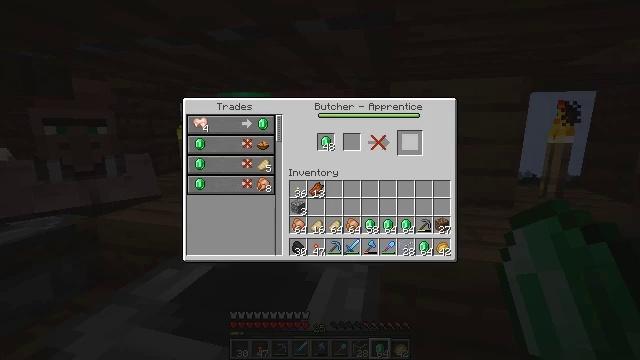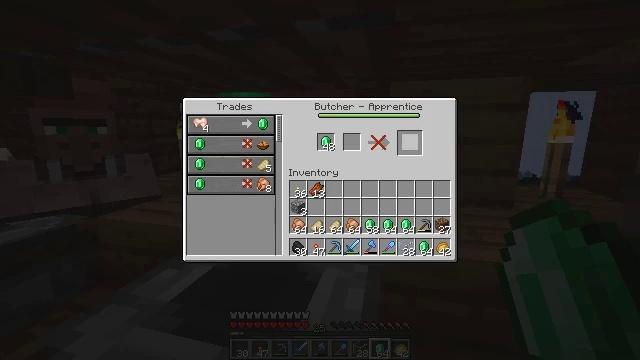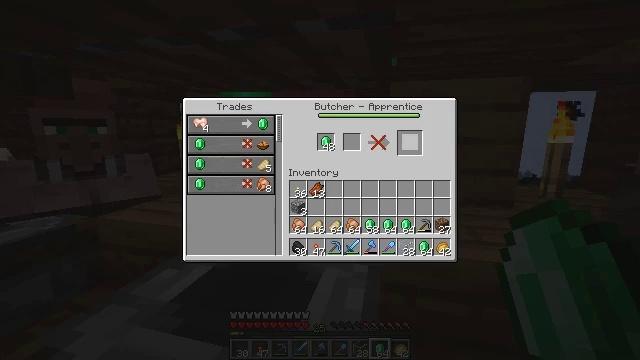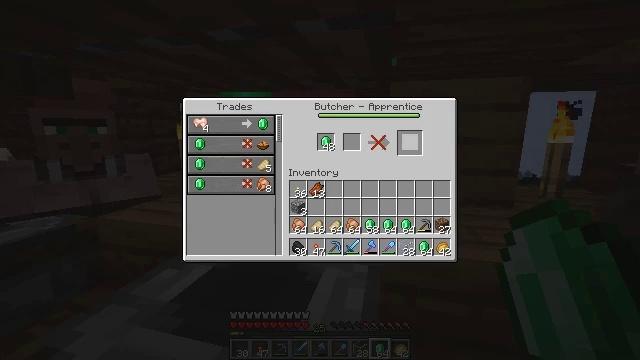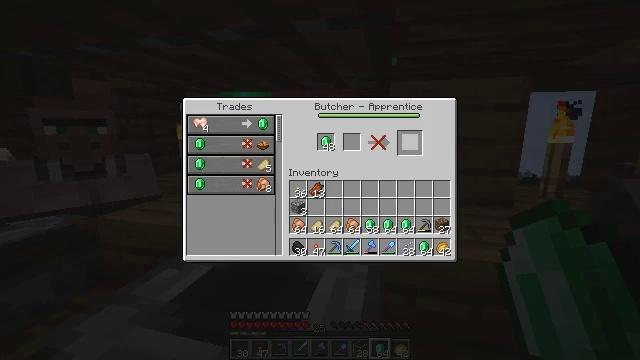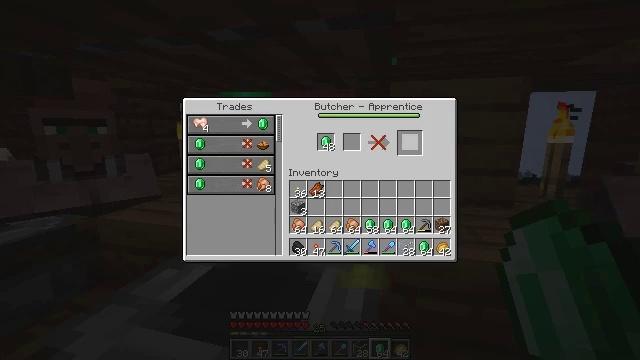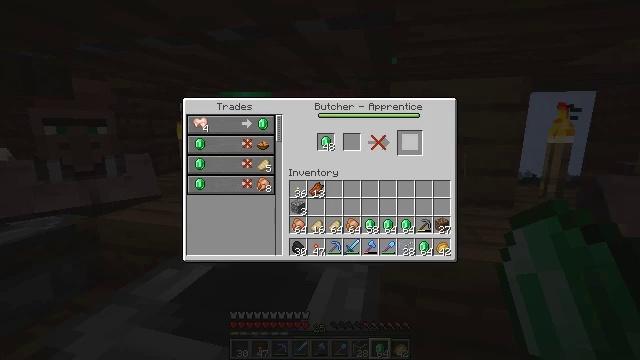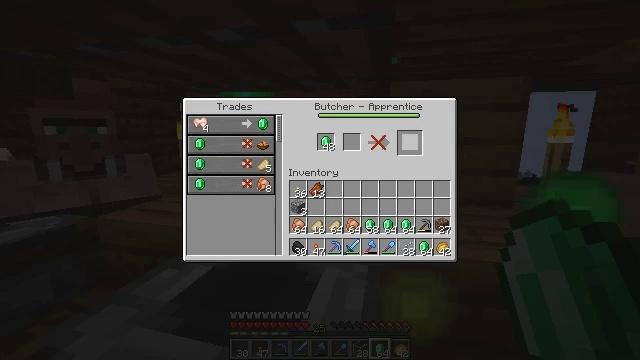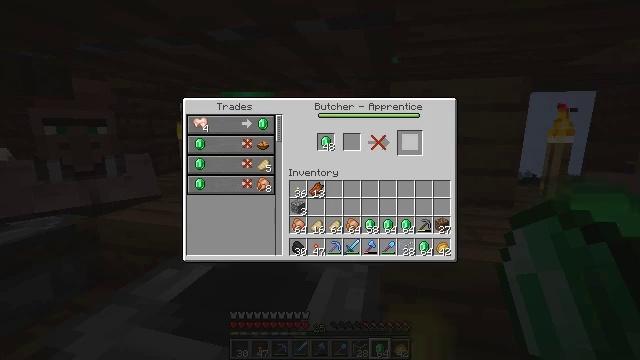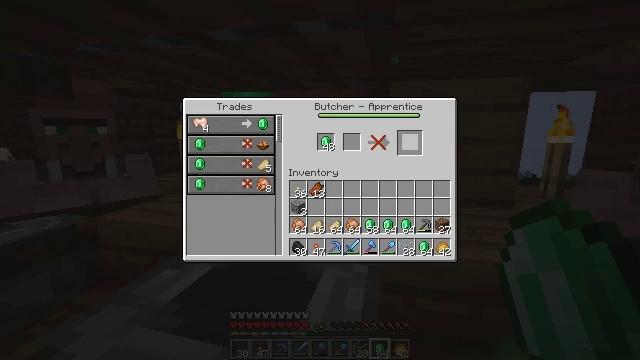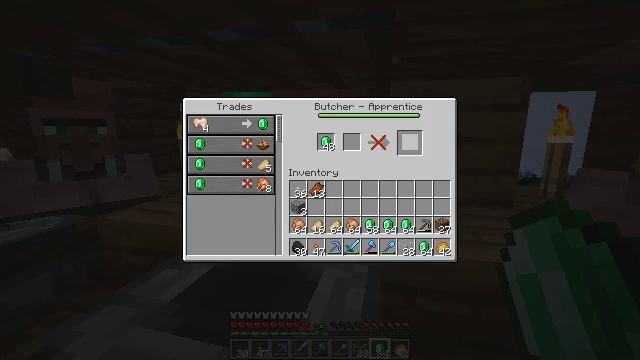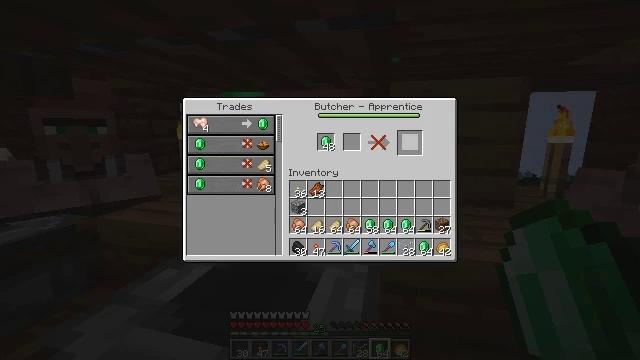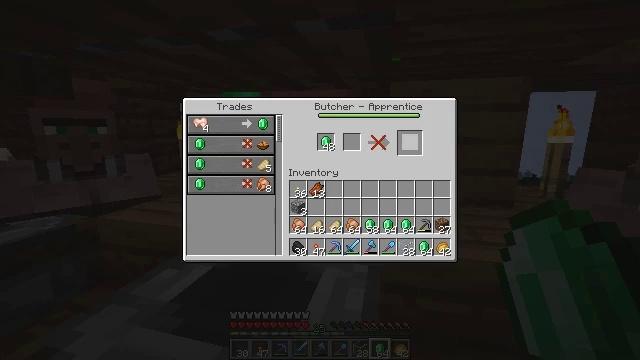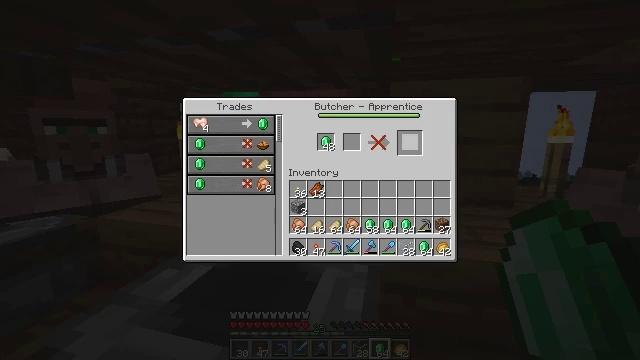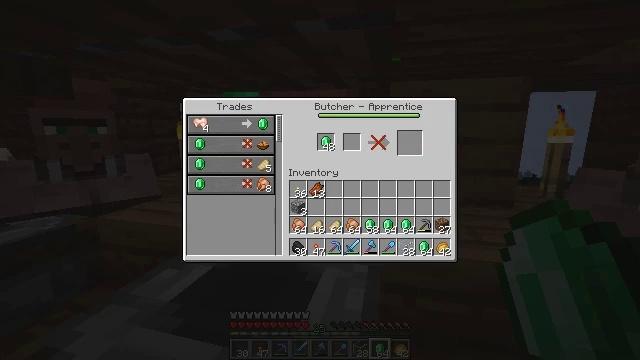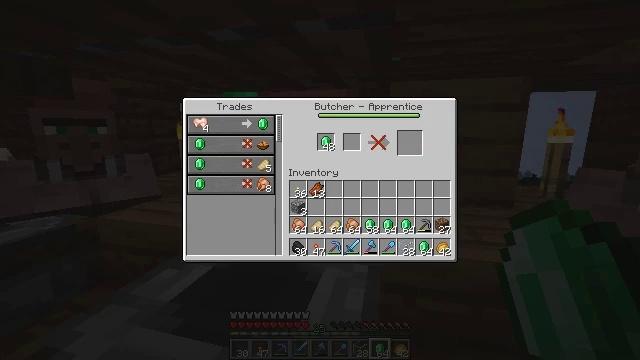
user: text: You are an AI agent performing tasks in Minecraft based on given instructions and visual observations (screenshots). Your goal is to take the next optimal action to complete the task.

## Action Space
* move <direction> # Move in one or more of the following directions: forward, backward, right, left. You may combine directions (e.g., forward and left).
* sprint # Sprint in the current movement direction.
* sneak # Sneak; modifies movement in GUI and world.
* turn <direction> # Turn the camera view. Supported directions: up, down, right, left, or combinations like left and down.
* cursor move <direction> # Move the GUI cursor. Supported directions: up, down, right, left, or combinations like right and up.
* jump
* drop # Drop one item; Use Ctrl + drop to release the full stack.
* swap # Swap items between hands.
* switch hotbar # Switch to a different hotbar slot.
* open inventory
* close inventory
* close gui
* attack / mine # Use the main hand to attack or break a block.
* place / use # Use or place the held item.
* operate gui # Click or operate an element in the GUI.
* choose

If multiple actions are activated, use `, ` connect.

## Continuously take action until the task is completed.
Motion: motion action
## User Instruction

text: Create rabbit stew by crafting it.
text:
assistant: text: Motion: sneak, open gui
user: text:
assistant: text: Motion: sneak
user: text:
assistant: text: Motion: sneak
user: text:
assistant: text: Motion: sneak
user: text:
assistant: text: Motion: sneak
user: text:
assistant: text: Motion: sneak
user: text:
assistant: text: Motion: sneak
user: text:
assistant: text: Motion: sneak
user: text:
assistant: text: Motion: sneak
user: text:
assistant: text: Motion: sneak
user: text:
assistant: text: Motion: sneak
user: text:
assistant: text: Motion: sneak
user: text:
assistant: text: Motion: sneak, cursor move right
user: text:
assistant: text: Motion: sneak, cursor move right
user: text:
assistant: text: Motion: no_op
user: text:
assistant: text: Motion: no_op
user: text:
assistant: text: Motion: no_op
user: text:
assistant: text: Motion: no_op
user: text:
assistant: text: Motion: no_op
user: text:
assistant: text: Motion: no_op
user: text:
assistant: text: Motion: no_op
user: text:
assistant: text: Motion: no_op
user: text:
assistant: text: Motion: no_op
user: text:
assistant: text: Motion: no_op
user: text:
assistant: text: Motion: no_op
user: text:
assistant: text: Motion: close gui
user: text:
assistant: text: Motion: no_op
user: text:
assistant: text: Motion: turn right and down
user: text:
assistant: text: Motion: turn right and down
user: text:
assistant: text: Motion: turn right and down